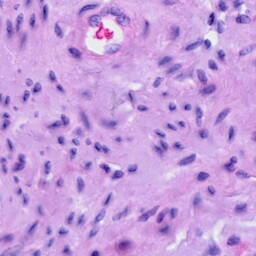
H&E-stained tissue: Cervix